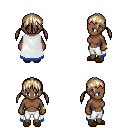
a pixel art fantasy rpg character, female body template, human, dark skin, white trimmed cape, white pants, white blonde twin-tailed hairstyle, bracelets, brown slippers, four views (front, back, left, right), 2x2 character sprite sheet, small pixel art, hard edges, no anti-aliasing